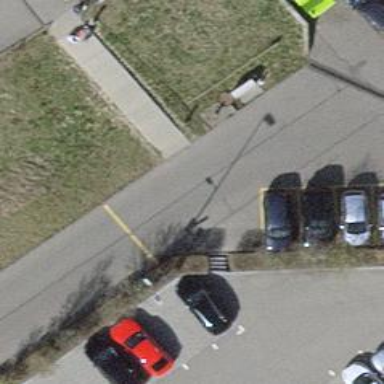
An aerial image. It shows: Concrete steps.